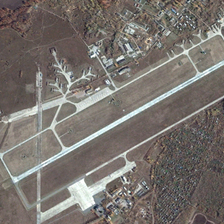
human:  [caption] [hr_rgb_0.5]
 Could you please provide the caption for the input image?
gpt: an airport is near some buildings and green trees .

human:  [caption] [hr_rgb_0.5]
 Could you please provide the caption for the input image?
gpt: an airport is near some buildings and green trees .

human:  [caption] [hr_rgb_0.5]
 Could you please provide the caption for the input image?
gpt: an airport is near some buildings and green trees .

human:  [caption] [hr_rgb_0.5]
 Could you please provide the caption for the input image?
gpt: an airport is near some buildings and green trees .

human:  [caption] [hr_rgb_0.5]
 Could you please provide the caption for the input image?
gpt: an airport is near some buildings and green trees .